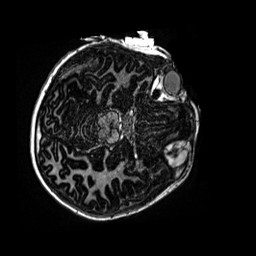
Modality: MP2RAGE
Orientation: axial
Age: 12
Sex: female
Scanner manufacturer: siemens
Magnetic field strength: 3 T
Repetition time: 4 s
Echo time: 0.00299 s